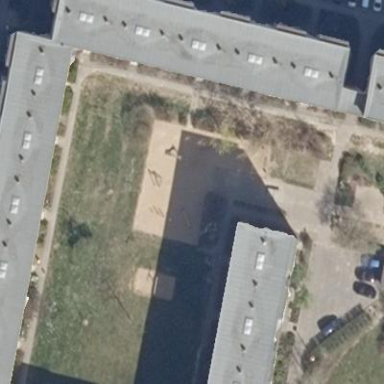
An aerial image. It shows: Playground area for leisure land.